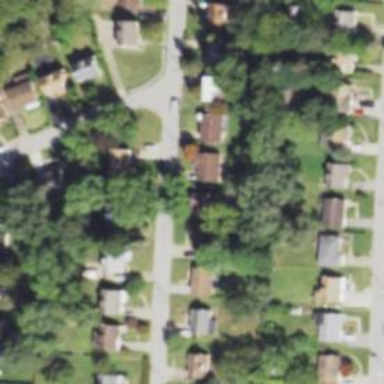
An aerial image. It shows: Driveway.